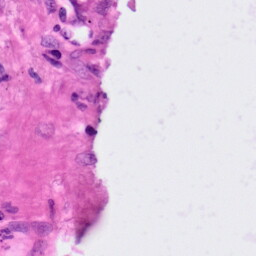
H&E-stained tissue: Lung